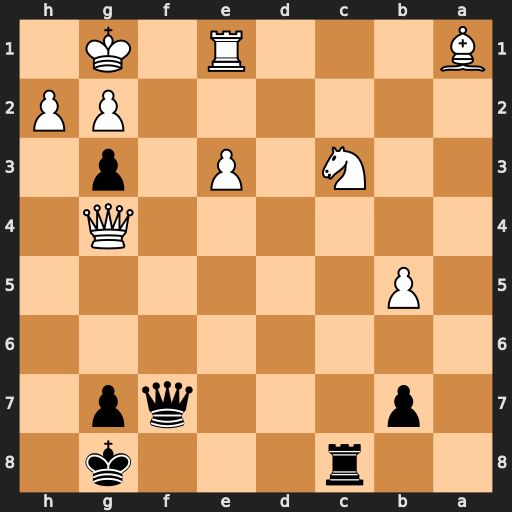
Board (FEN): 2r3k1/1p3qp1/8/1P6/6Q1/2N1P1p1/6PP/B3R1K1
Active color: b
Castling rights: -
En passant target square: -
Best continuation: Qf2+ Kh1 Qxe1#